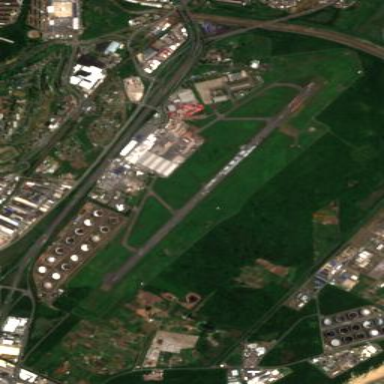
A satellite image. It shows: Public aerodrome or airport.